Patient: sex M, age 58
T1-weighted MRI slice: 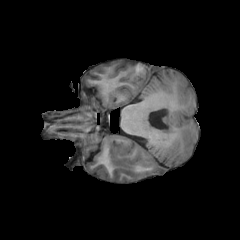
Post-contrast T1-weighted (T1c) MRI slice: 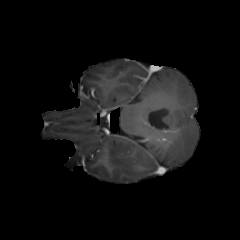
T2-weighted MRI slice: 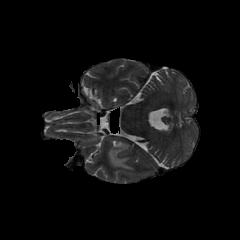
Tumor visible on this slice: yes
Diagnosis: Glioblastoma, IDH-wildtype
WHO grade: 4